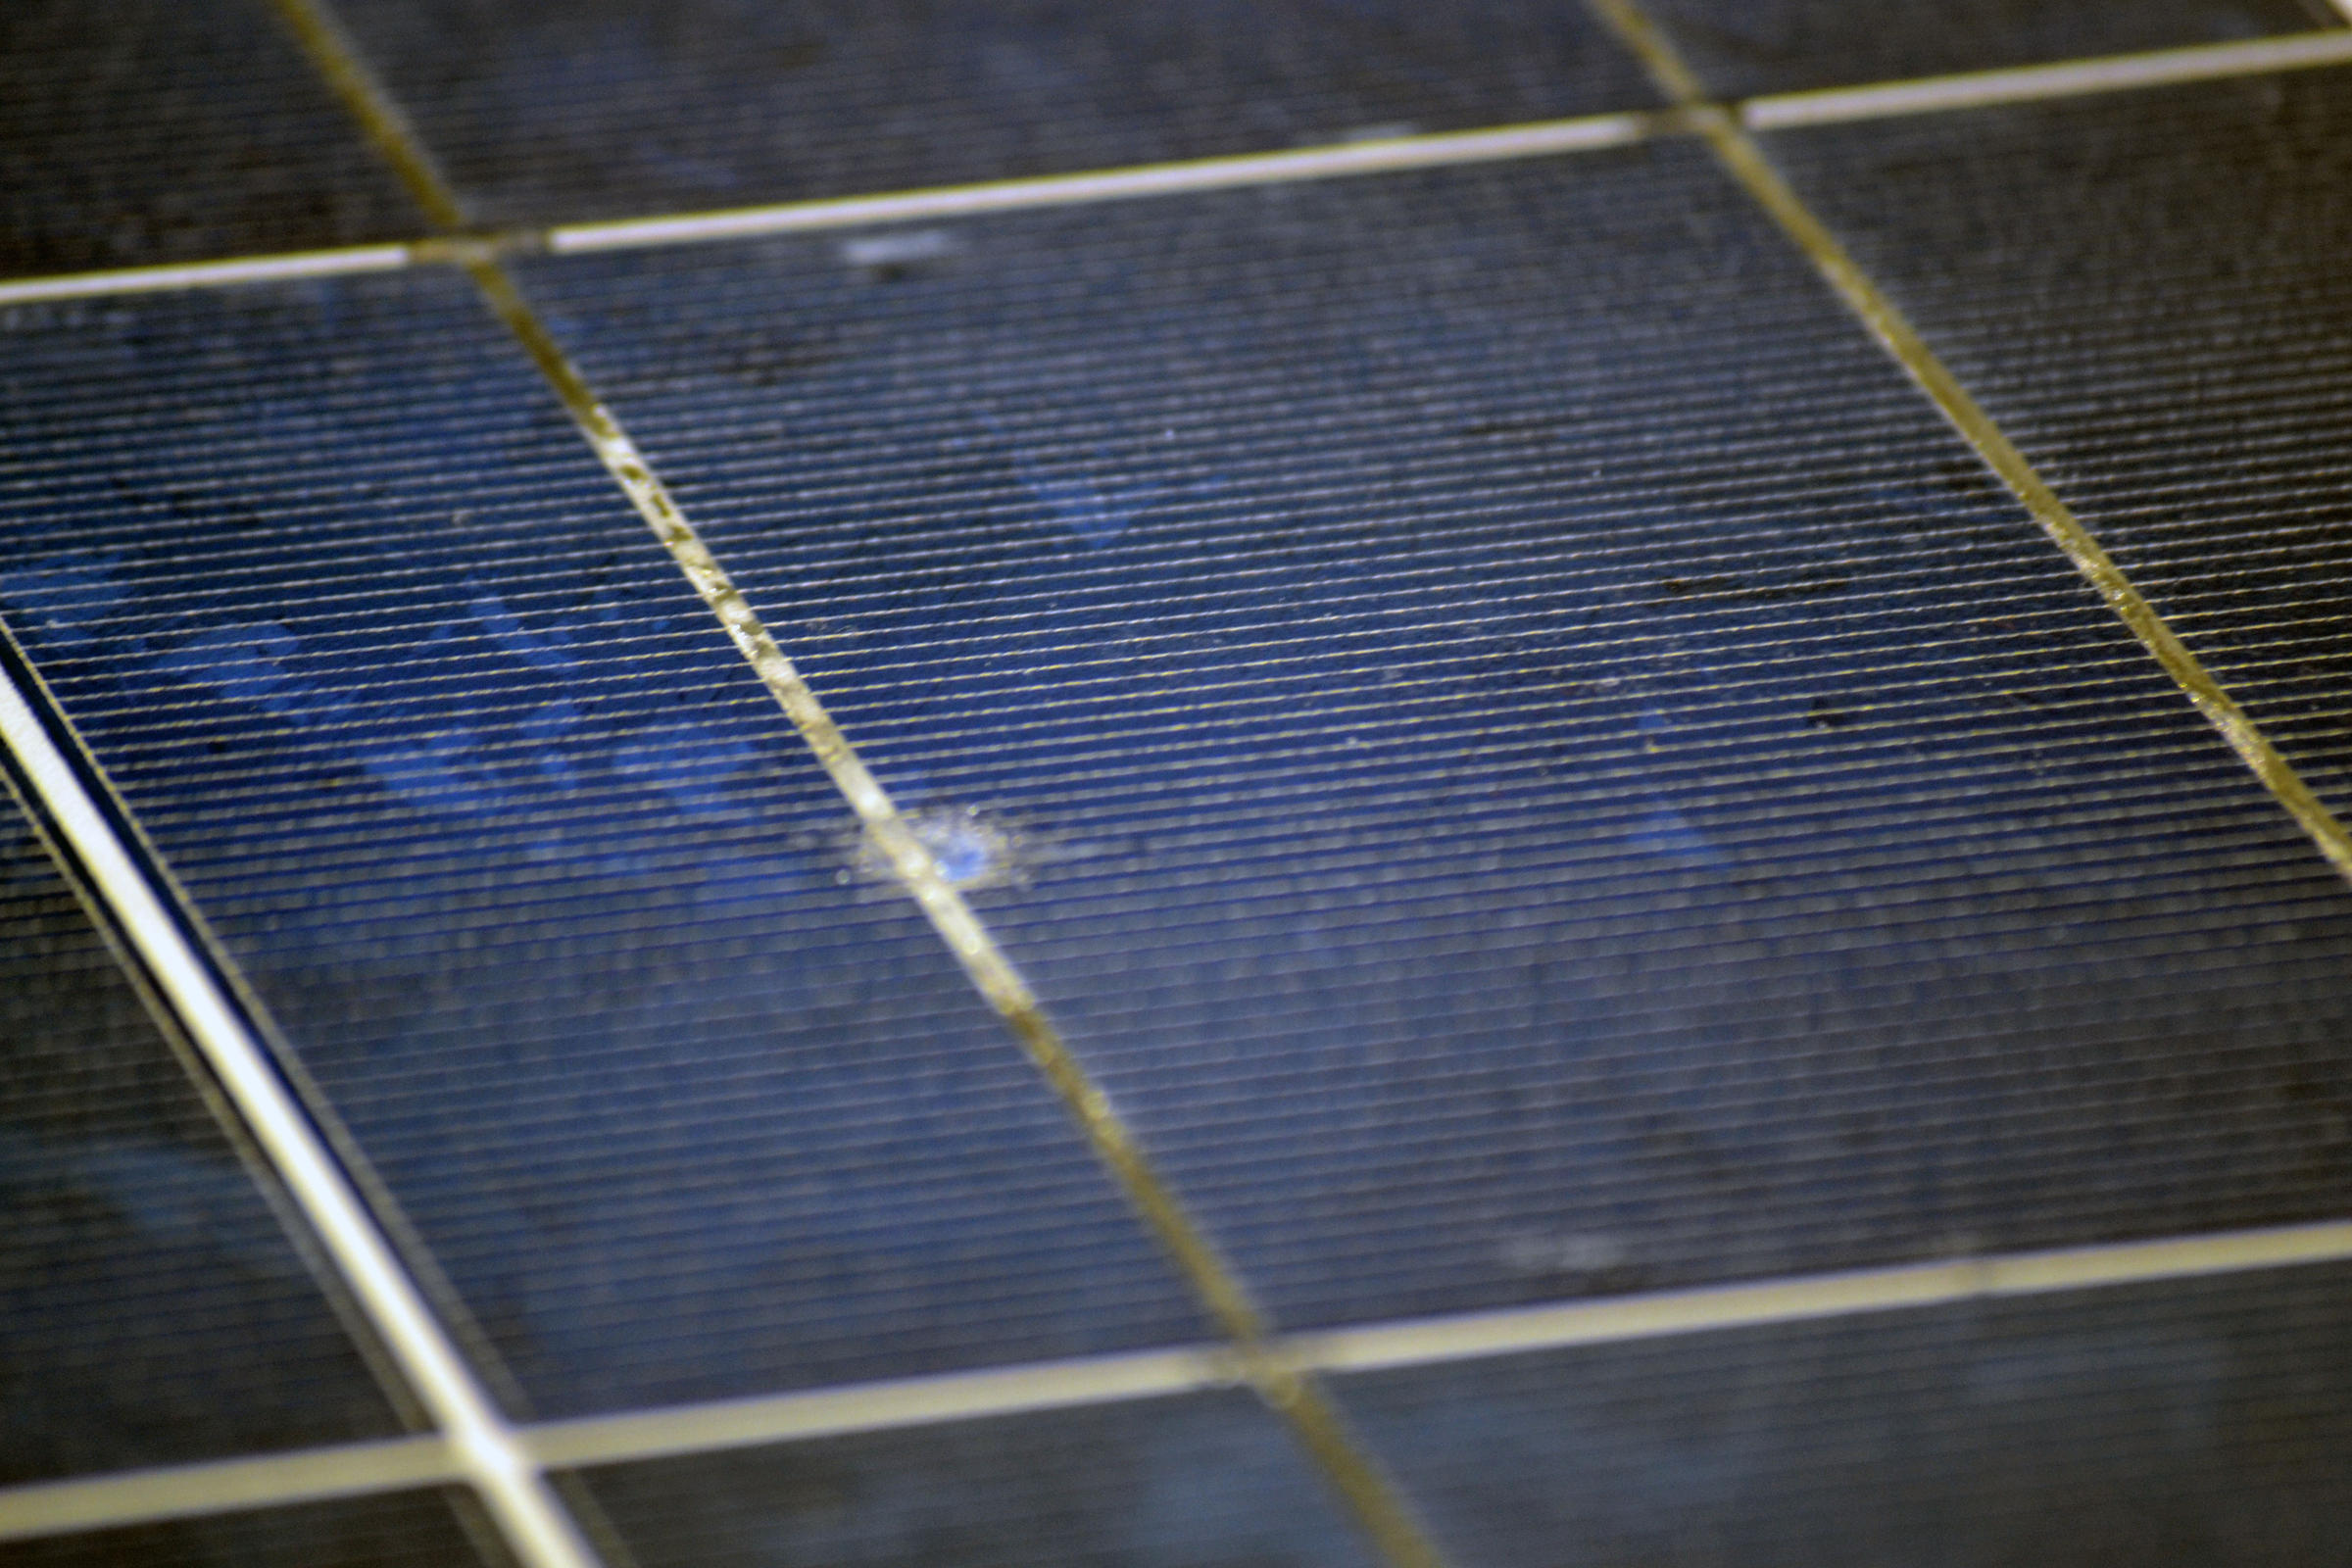
Label: Electrical-damage